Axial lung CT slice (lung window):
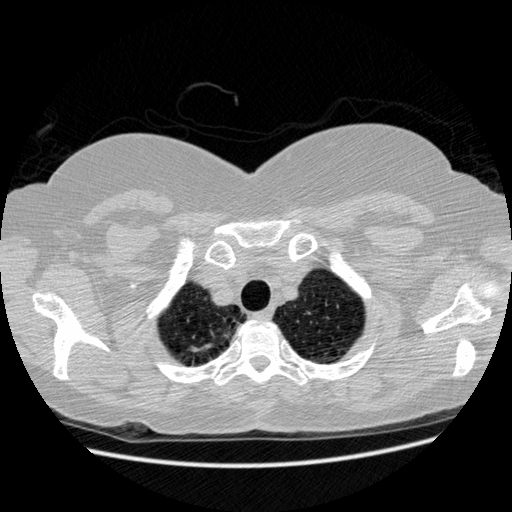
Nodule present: no